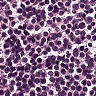
Metastatic tissue present: no